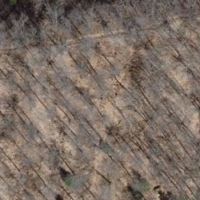
EUNIS habitat code: 41
Species observed at this site:
Cardamine heptaphylla